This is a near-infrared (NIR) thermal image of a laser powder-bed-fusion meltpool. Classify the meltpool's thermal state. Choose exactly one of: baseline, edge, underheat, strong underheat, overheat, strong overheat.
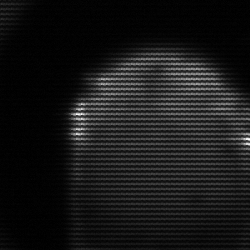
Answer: edge